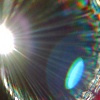
Label: sunburn